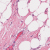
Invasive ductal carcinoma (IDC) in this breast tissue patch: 0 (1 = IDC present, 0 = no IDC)